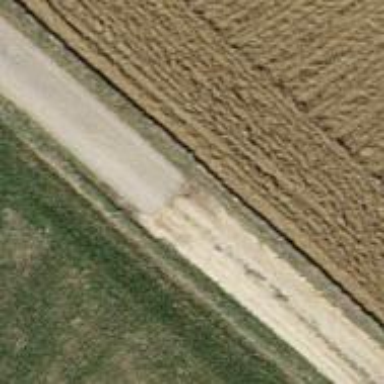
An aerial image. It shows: Well-maintained track road with grade 1 tracktype.